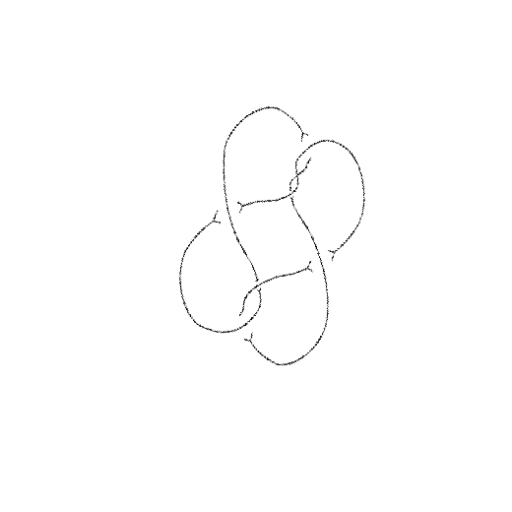
Crossing number: 7